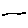
Label: line